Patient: sex F, age 60
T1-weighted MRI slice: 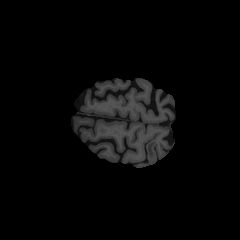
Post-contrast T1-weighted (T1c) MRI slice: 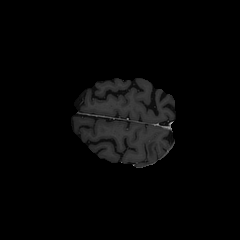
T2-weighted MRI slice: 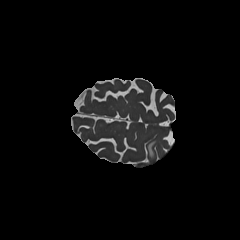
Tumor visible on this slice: no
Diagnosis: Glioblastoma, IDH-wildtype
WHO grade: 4